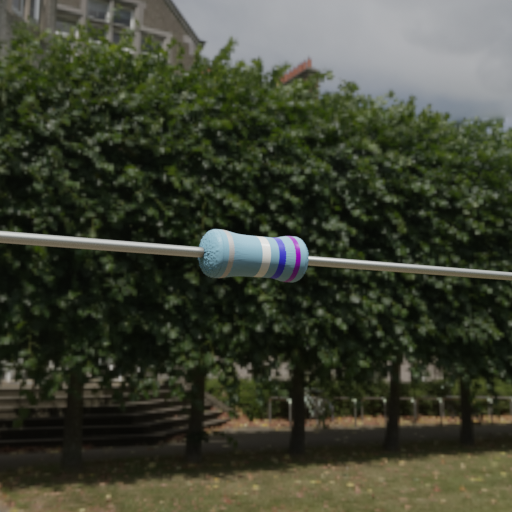
Resistor colour bands (in order): silver, white, blue, violet